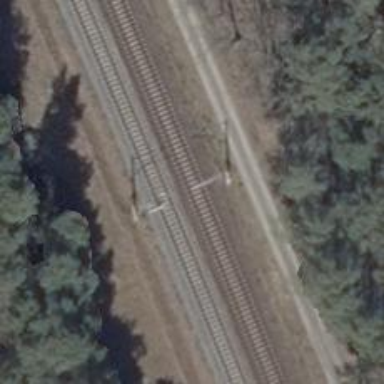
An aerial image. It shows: Milestone along the railway track with catenary mast.